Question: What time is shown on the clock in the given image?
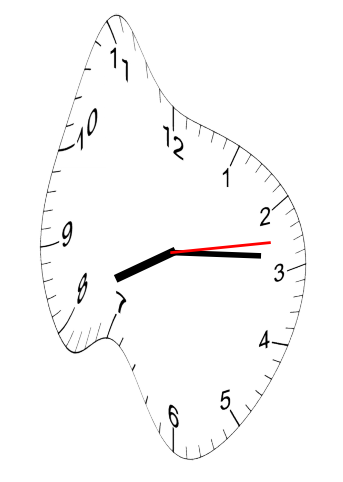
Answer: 08:14:13